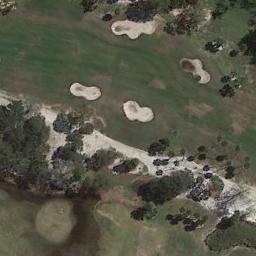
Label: golf_course